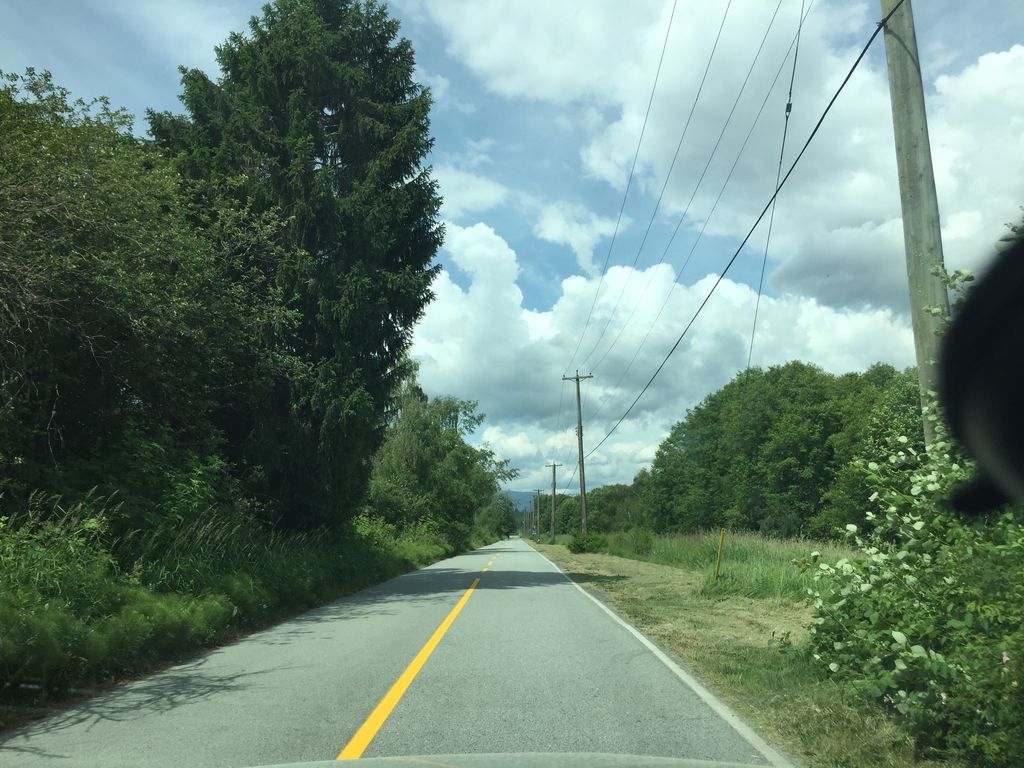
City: vancouver